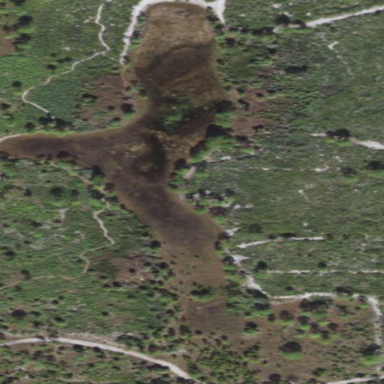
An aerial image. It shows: Marshy wetland area.